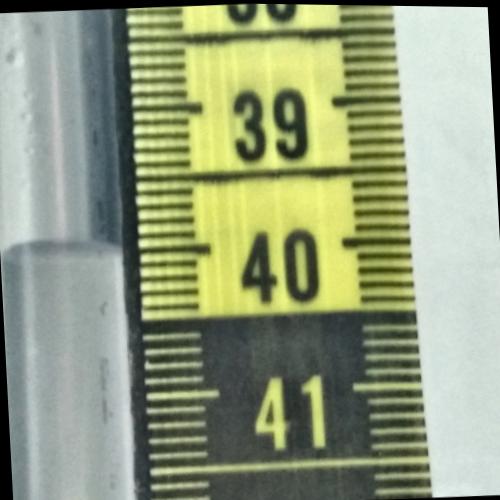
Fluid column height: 40.0 cm